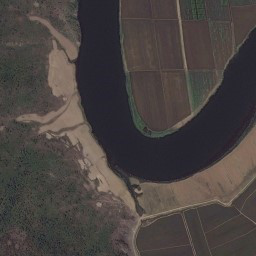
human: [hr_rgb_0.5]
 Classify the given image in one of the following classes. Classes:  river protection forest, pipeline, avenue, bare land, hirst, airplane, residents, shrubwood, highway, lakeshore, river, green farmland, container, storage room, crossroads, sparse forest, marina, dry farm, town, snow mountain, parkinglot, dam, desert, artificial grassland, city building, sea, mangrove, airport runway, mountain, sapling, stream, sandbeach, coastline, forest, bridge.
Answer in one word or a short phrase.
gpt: river